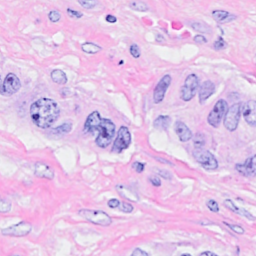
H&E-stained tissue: Breast